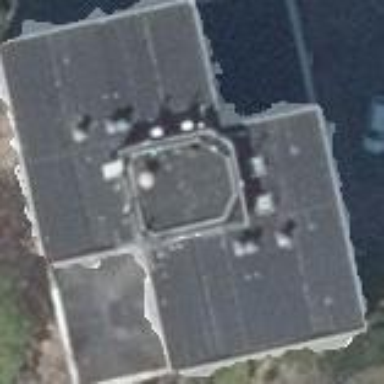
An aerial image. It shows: Building part with flat roof.